Field crop: maize
Growth stage: 2
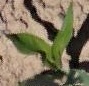
Species: maize